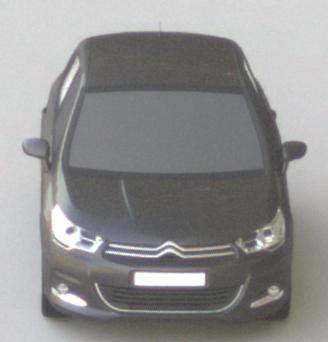
Make: Citroen
Model: C4 VTi 95
Detailed model: C4 (II)
Model produced from: 2012/08
Model produced until: 2013/06
Doors: 5
Color: gray
Road condition: dry road
Daytime: morning or afternoon
Contrast: medium contrast